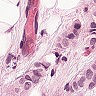
Metastatic tissue present: yes